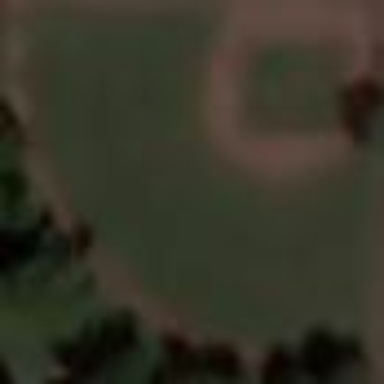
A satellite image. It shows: Baseball pitch for leisure and sports activities.